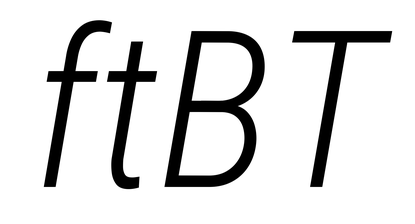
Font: Roboto-Italic_Condensed_Light_Italic